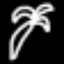
Label: palm tree